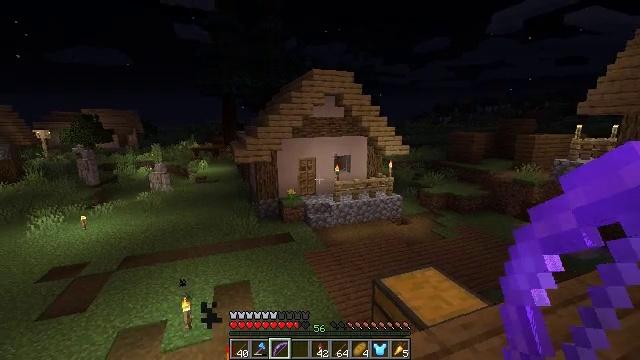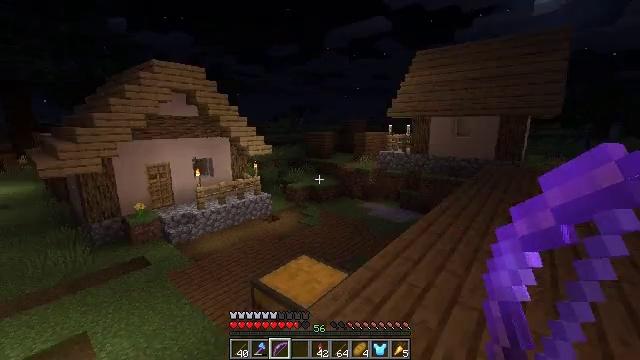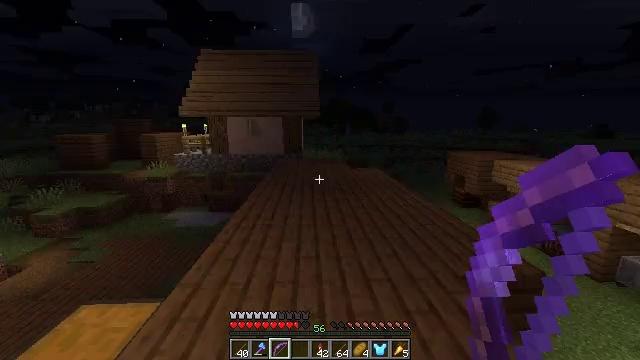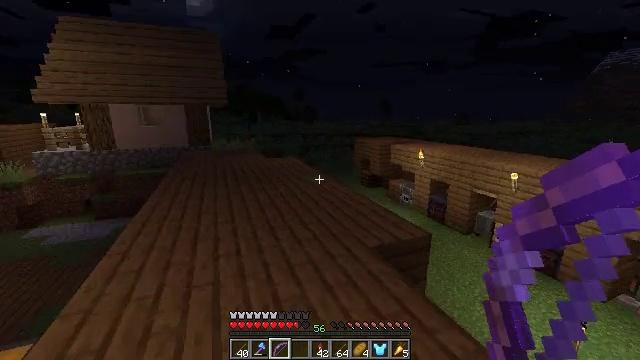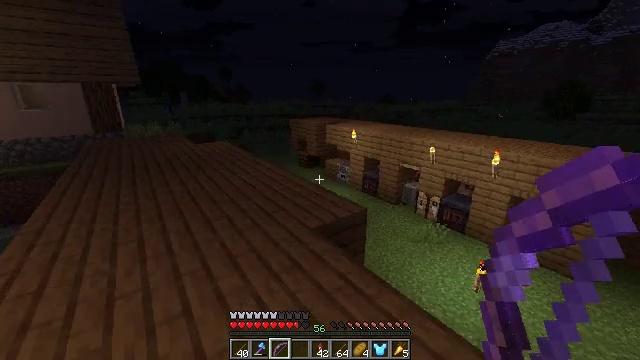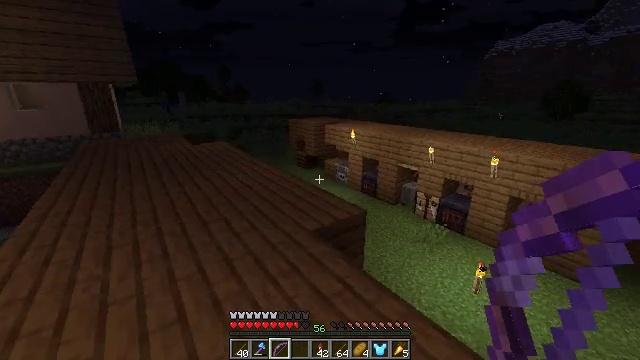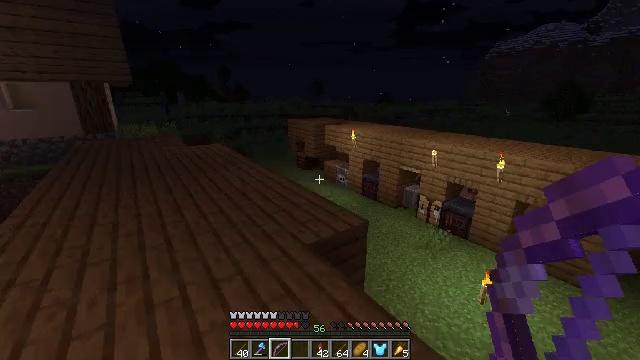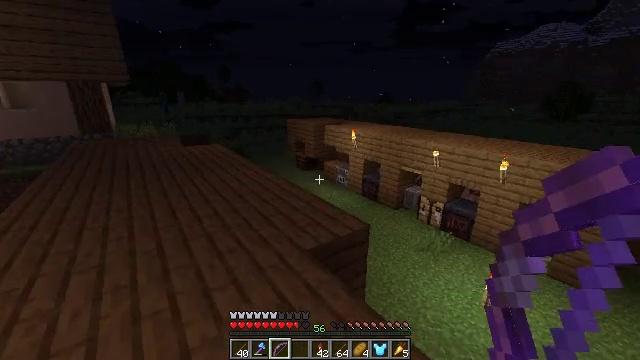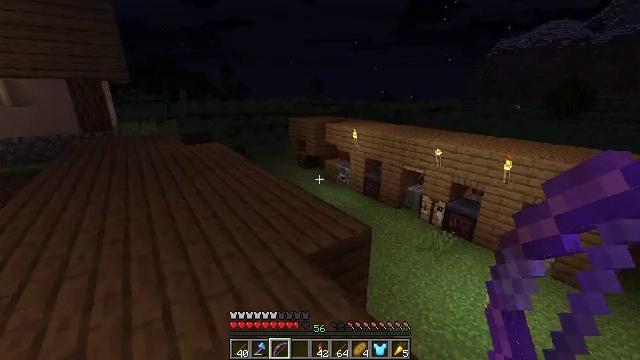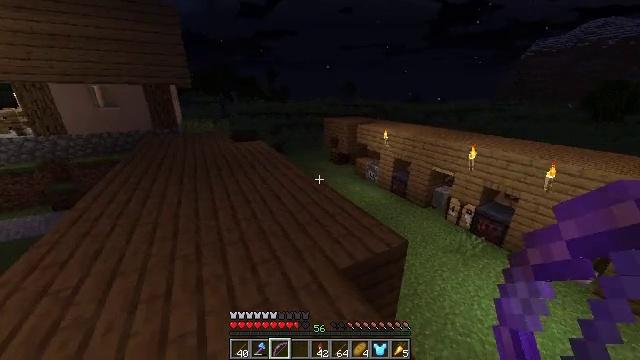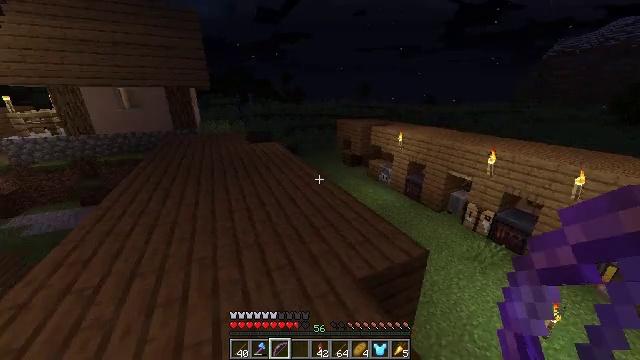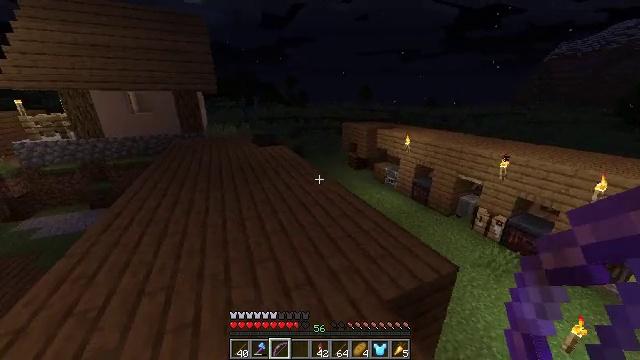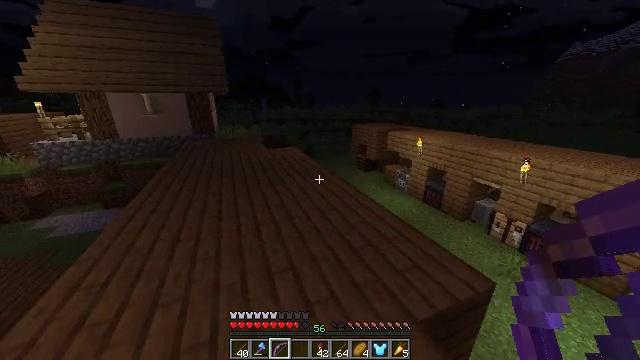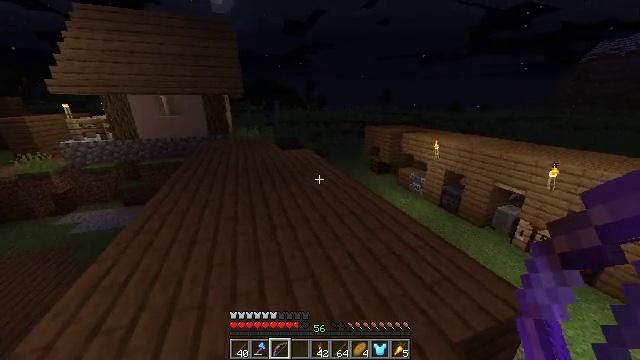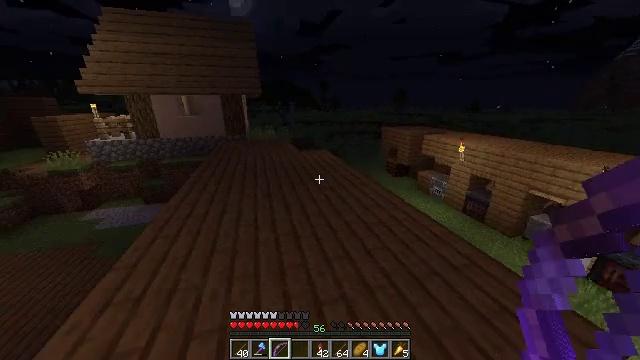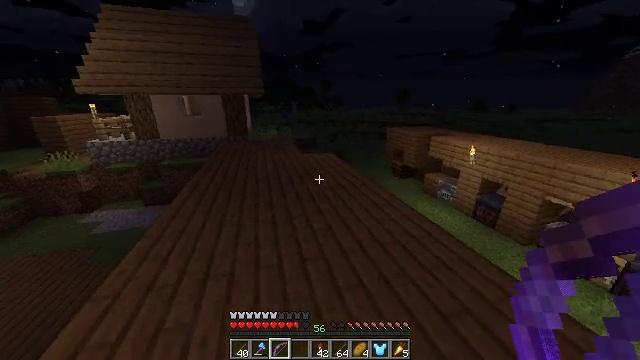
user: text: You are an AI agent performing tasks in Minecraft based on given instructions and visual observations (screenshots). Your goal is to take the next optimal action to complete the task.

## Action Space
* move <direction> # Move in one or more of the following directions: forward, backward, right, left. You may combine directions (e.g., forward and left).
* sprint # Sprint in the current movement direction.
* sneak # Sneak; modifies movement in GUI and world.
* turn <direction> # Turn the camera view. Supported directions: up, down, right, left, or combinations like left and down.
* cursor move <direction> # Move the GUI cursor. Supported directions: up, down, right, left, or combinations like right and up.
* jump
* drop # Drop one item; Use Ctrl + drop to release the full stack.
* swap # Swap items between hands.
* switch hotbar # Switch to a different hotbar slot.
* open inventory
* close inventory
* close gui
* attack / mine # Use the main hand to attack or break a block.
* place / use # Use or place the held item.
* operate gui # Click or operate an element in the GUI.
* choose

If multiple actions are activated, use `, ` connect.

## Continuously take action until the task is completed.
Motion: motion action
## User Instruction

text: Collect the shulker box to move it.
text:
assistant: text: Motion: turn right
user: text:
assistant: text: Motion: turn right
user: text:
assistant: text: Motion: turn right and down
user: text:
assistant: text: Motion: move forward, turn right and down
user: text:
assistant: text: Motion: move forward
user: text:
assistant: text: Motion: move forward
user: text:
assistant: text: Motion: move forward, sprint
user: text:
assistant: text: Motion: move forward, sprint
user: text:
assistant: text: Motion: move forward and move left, sprint, turn left and down
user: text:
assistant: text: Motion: move forward and move left, turn left
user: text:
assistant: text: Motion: move forward and move left, sprint
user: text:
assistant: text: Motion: move forward and move left, sprint, turn left
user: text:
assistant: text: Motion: move forward and move left, sprint, turn left
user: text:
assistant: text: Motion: move forward, sprint, turn left
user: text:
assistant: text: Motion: move forward, sprint
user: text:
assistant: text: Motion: move forward, sprint
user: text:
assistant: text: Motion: move forward, sprint
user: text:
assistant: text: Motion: move forward, sprint, turn left
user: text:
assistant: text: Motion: move forward, sprint, turn left
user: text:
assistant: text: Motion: move forward, sprint, turn left
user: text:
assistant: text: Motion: move forward, sprint, turn left
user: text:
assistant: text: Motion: move forward, sprint
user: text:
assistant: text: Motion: move forward, sprint
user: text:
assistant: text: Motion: move forward, sprint
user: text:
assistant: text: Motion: move forward, sprint
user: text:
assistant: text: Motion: move forward, open inventory
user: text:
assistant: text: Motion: open inventory
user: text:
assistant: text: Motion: open inventory
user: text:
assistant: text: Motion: no_op
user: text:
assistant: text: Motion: no_op